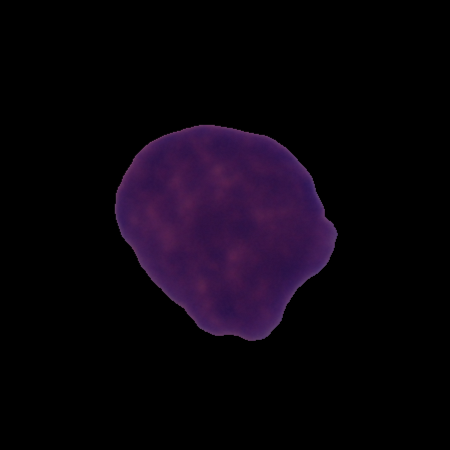
Label: cancer